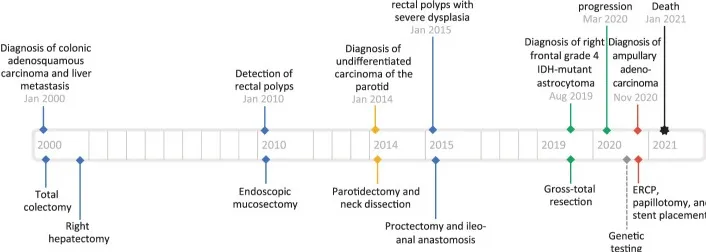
(B) Timeline showing the clinical history of the patient.
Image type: chart (chart)